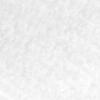
Label: no_change